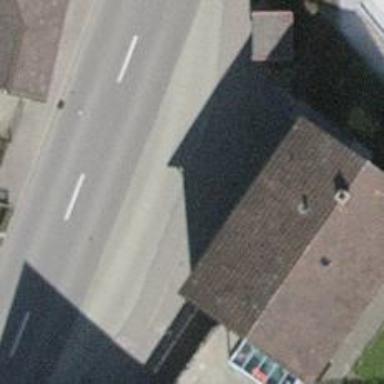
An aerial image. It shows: Bus stop with platform for public transport.